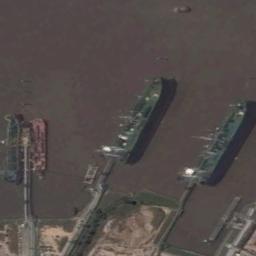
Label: ship